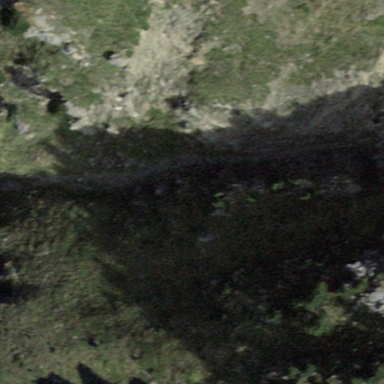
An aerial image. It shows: Natural scree.